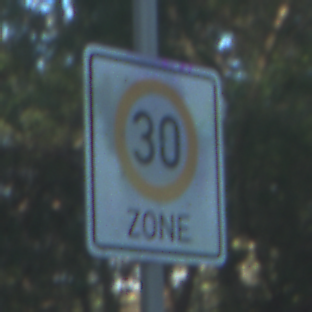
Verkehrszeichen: BeginnZone30
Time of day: MorningAfternoon
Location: Outdoor (Nature)
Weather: Clear
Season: NotSpecified
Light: Natural